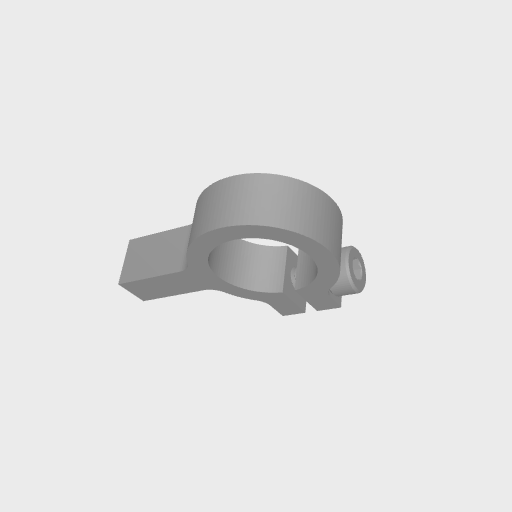
Part: Side1Post1ClampingMount15ID